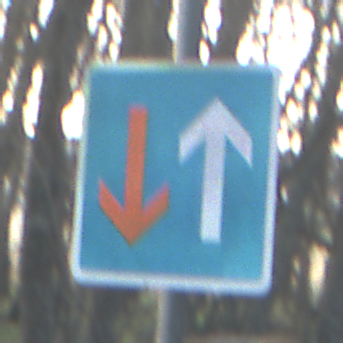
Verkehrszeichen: VorrangVorGegenverkehr
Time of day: SunriseSunset
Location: Outdoor (Nature)
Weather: Clear
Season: Winter
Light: Natural